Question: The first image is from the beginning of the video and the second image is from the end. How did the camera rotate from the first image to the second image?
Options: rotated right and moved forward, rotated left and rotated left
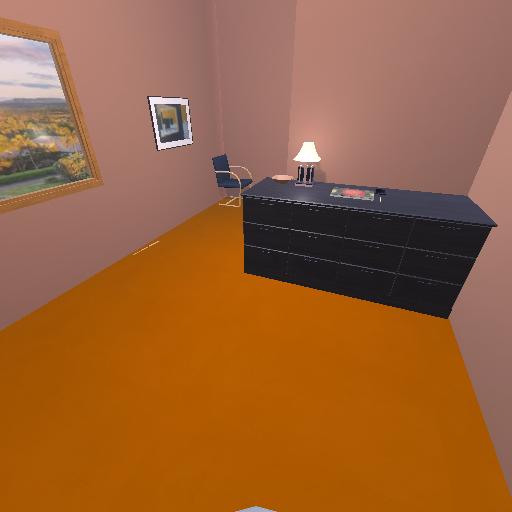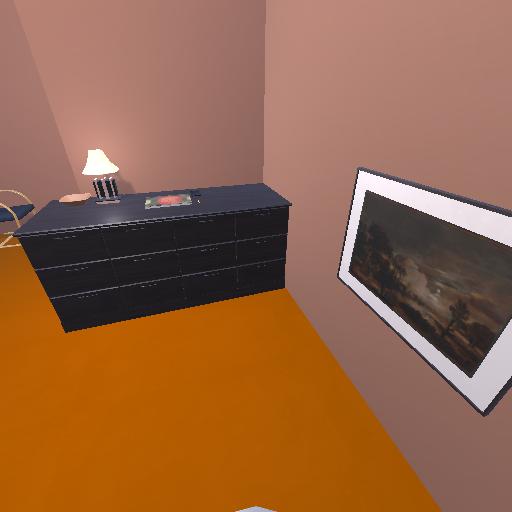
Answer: rotated right and moved forward